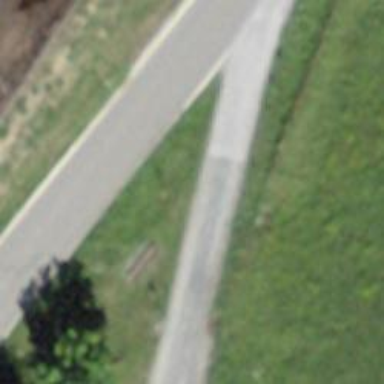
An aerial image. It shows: Brown bench.